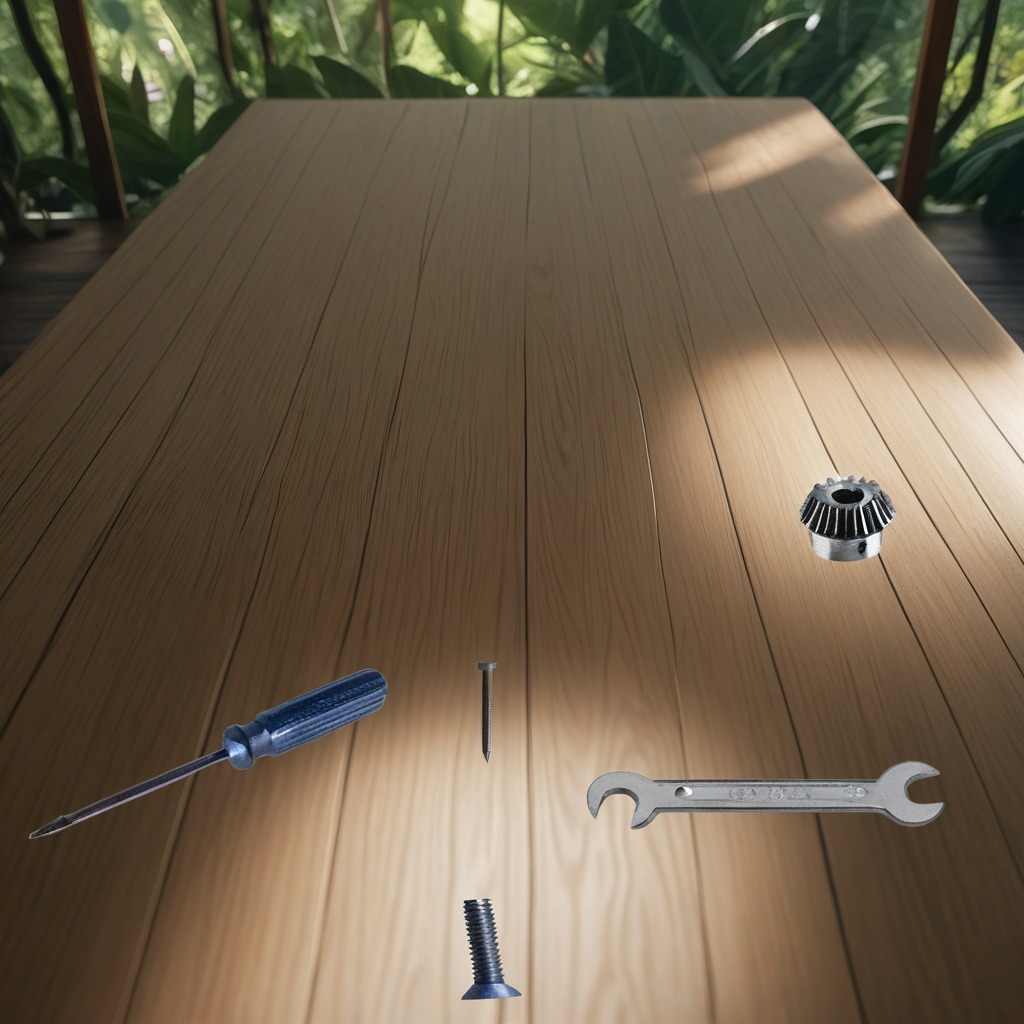
A gear with teeth, a screw, a nail, a screwdriver, and a wrench are lying on a wooden table.